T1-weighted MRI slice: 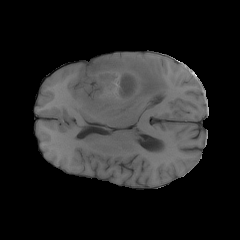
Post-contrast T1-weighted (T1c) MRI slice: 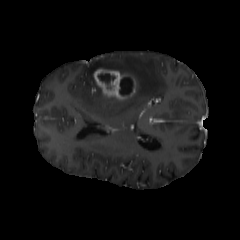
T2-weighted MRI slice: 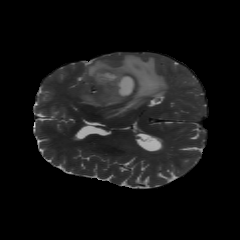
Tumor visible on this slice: yes